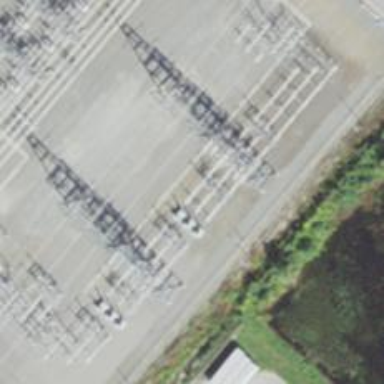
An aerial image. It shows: Switch for power supply.